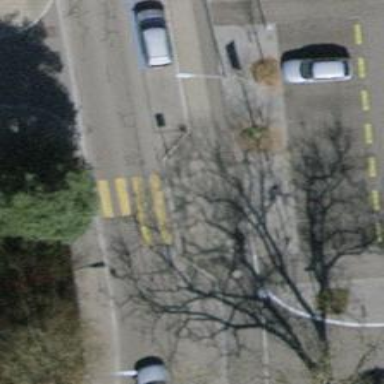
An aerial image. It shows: Uncontrolled zebra crossing on the road.